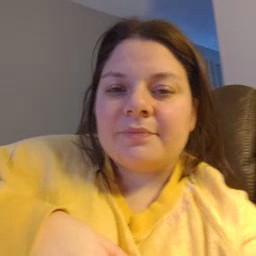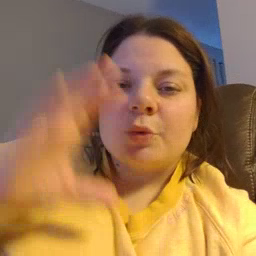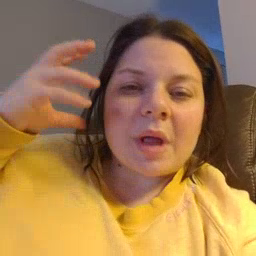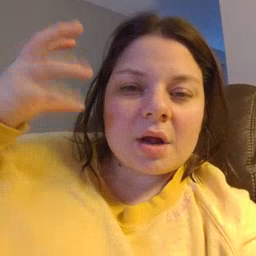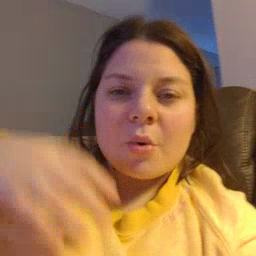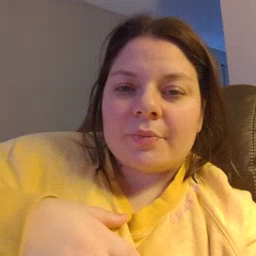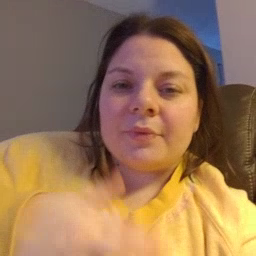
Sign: radio